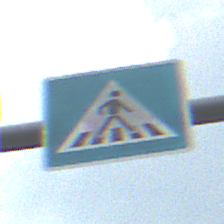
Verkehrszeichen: FussgaengerueberwegLinks
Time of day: MorningAfternoon
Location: Outdoor (Nature)
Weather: PartlyCloudy
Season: NotSpecified
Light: Natural